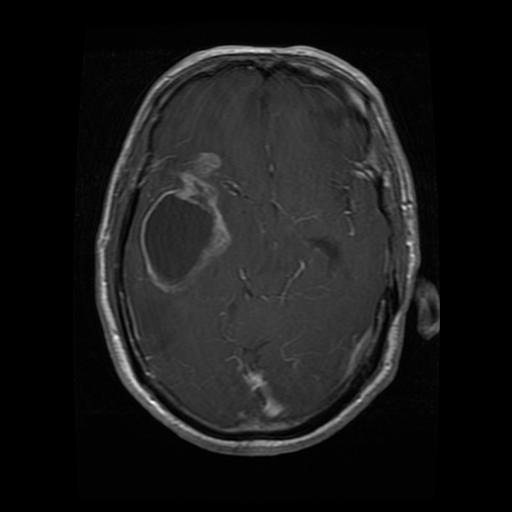
Label: glioma